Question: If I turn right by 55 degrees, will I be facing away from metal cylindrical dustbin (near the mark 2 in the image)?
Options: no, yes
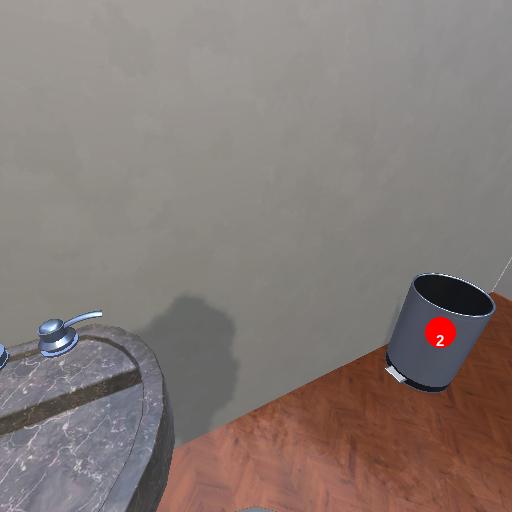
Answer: no